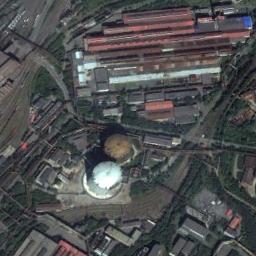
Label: thermal_power_station